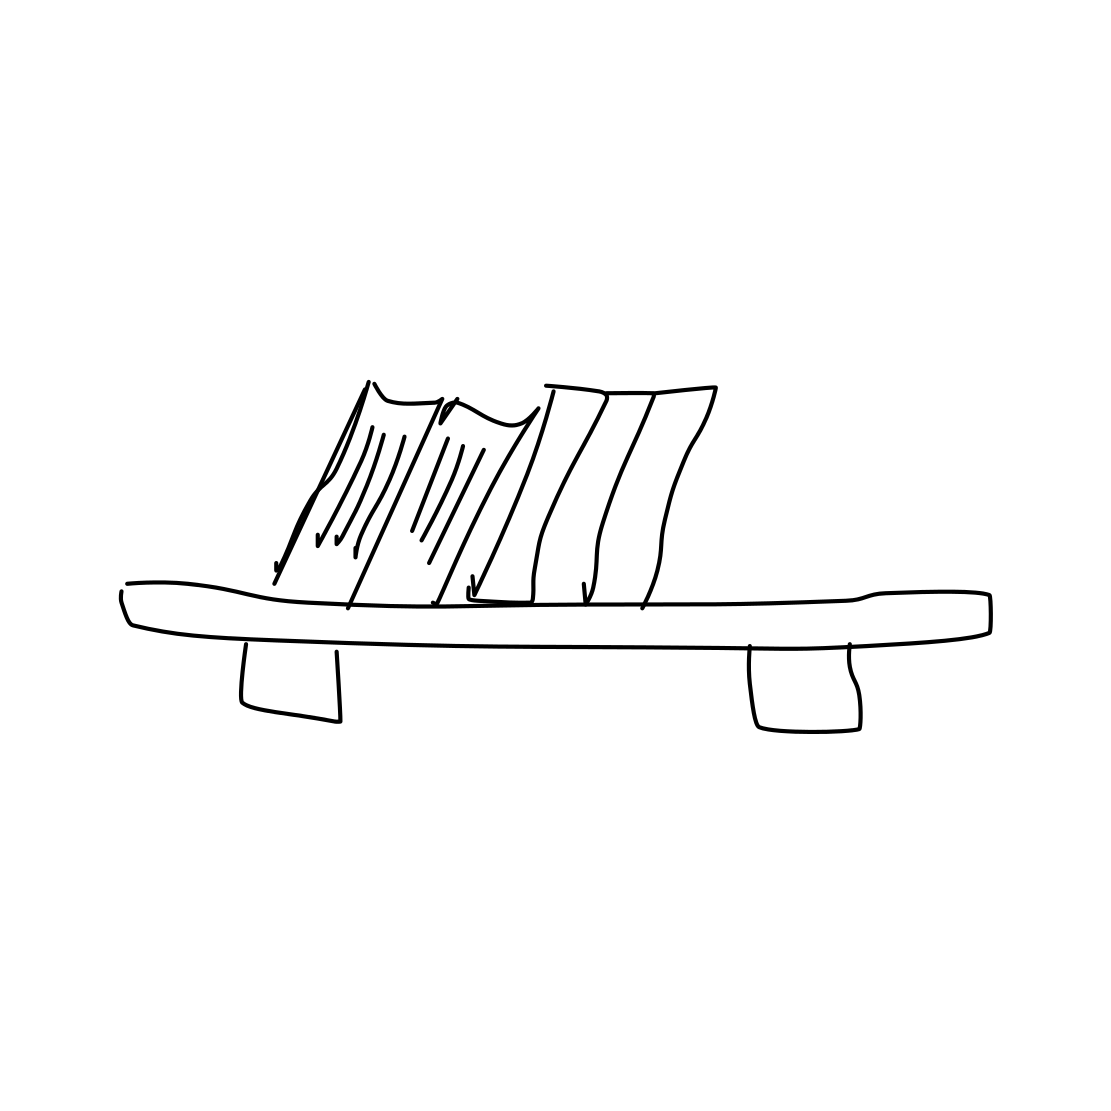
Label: bookshelf